Question: I am new to android studio and know nothing about it, i want to add the kSoap Jar file into my project, so i read many article on this but could not point my finger to it.
Articles read are :
<URL>
Also i read that there is an issue for <URL>, I have updated my build.gradle file with the following line
'''
dependencies {
compile files('Libraries/ksoap2-android-assembly-3.1.1-jar-with-dependencies.jar')
'''
}
and rebuild my project, but when i try to import the ksoap it gets imported but i cannot make use of the classes present in ksoap like soapobject etc.
One thing i learned is that you need to place your JAR files in a libs folder but when i created a test project i was not able to see the libs folder so i created a new directory and named it libs so am i doing this right?

Could you please guide me out on this.
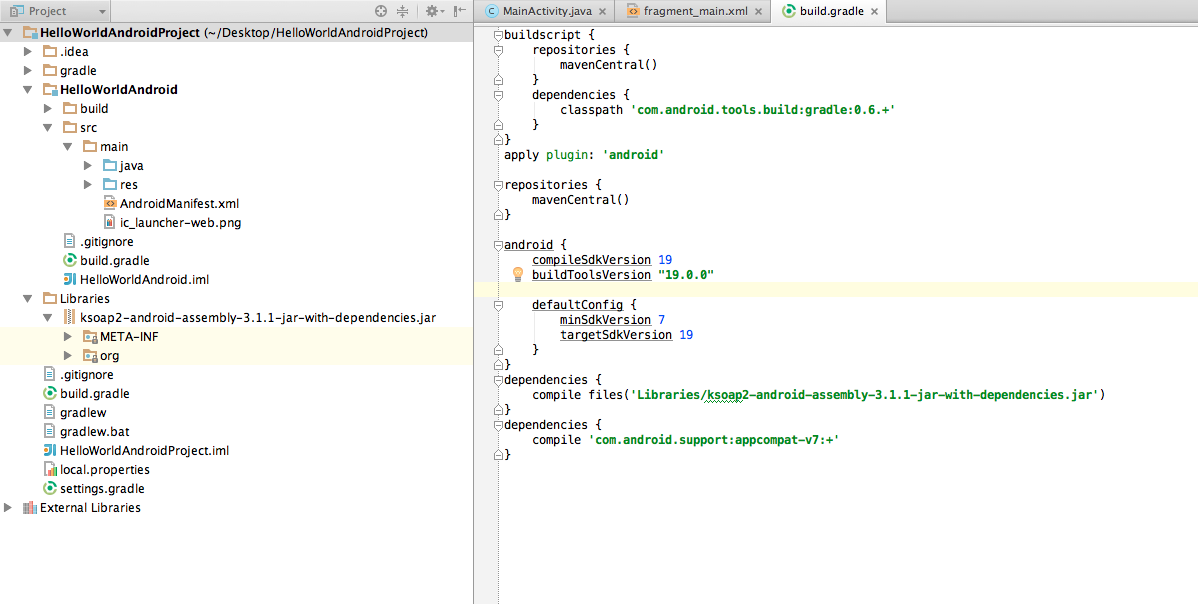
Answer: It is always good to keep your jar libraries in directory. Then you can try this method:
'''
dependencies {
compile fileTree(dir: 'libs', include: '*.jar')
compile project('...')
'''
}
Think also about switching to Android Studio 0.4.0 (which is available right now). More stable and many fixes since 0.3.2 version.